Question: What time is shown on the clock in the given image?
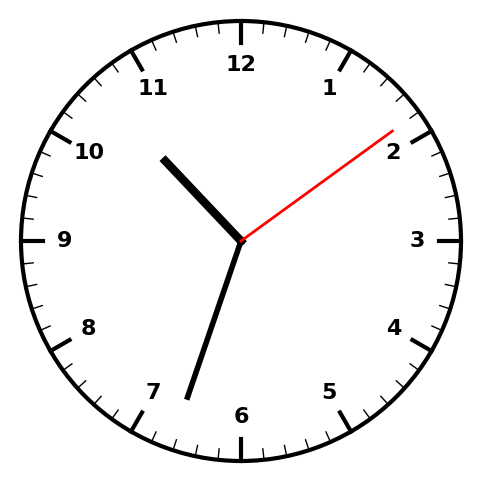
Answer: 10:33:09